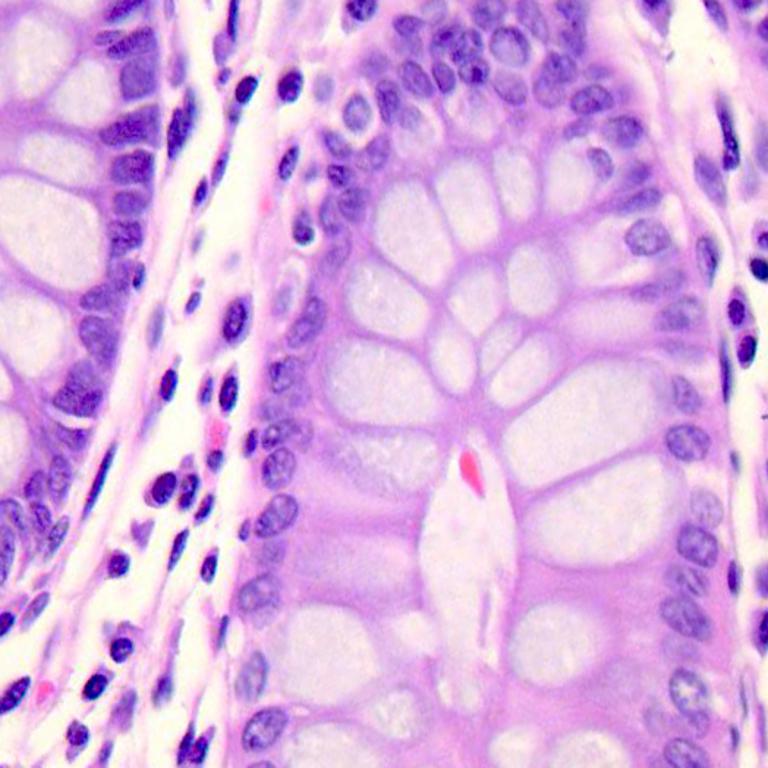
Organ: colon
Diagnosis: benign